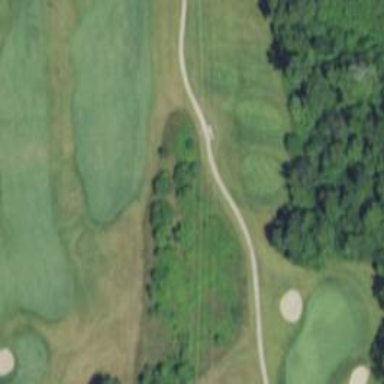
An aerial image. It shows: Rough golf area on lush grassland.